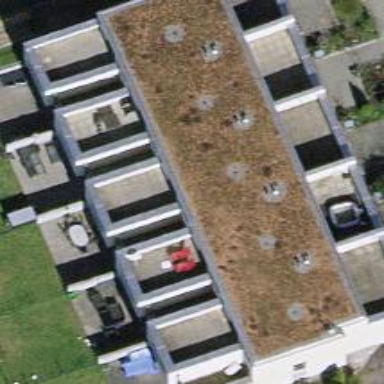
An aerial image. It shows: Terrace building.